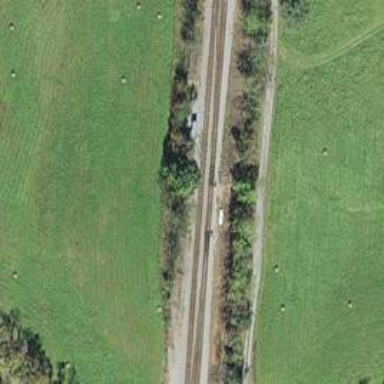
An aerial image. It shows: Railway crossover.